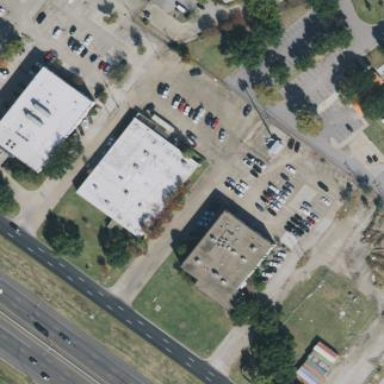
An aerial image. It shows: Commercial building.